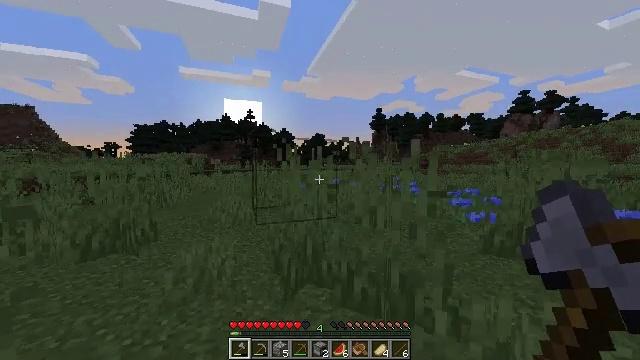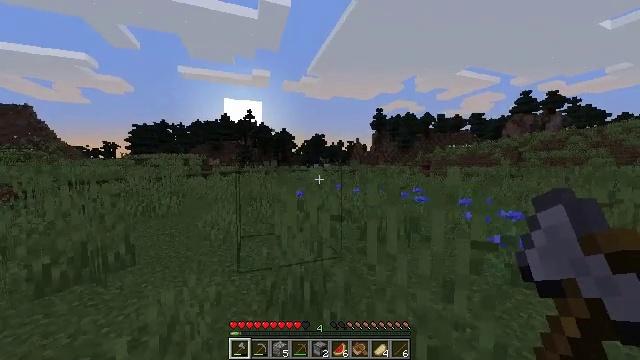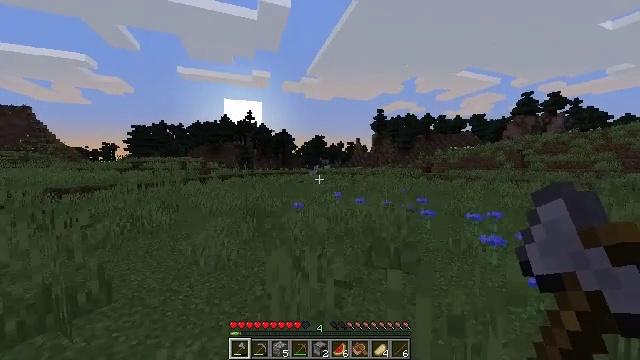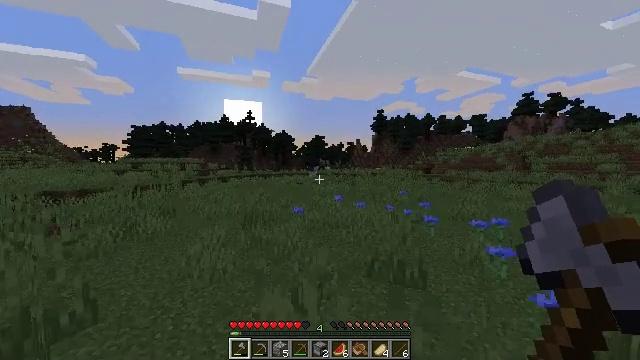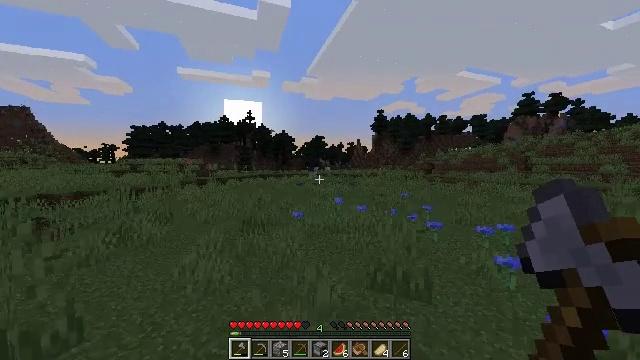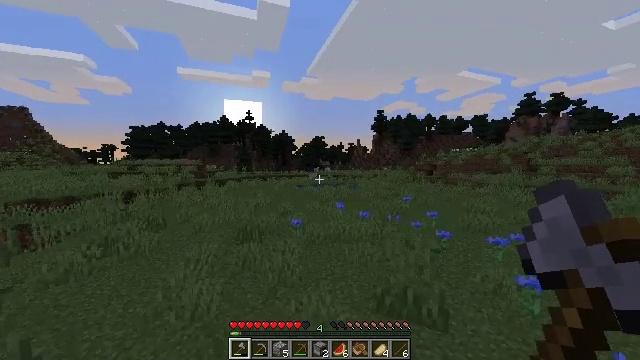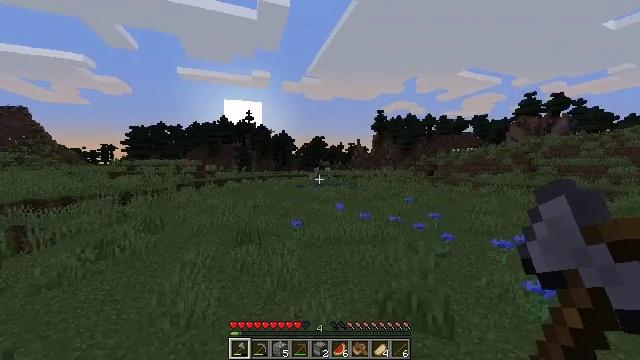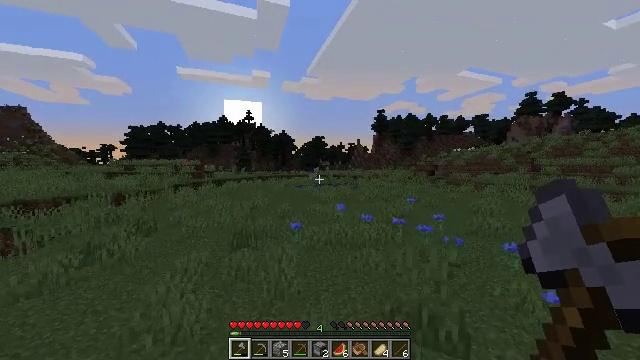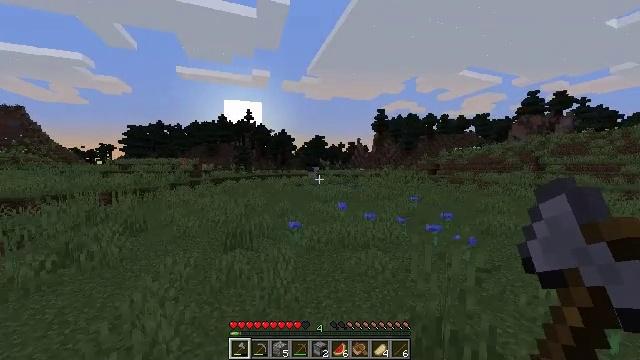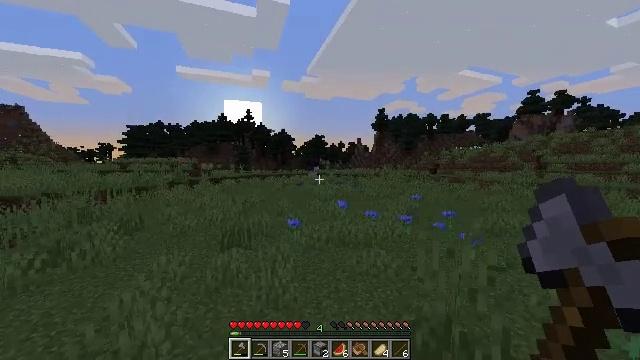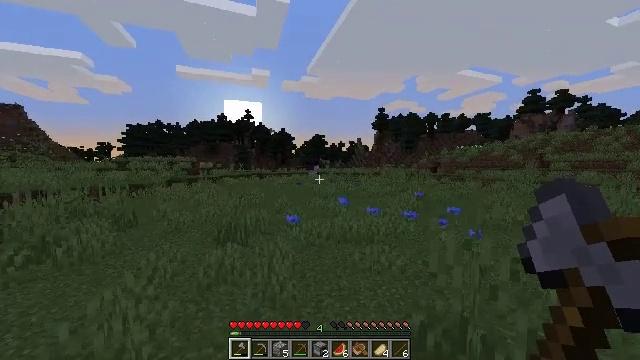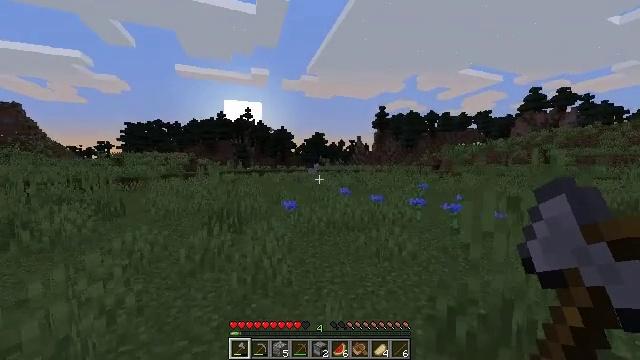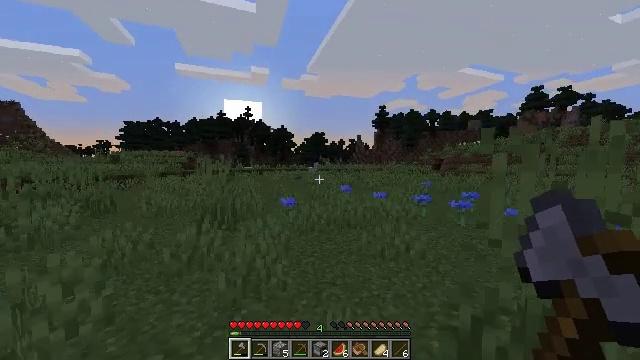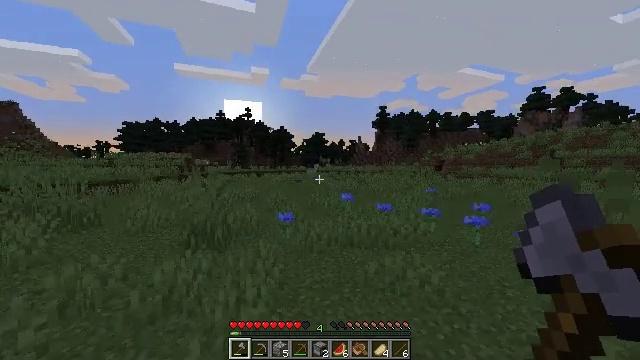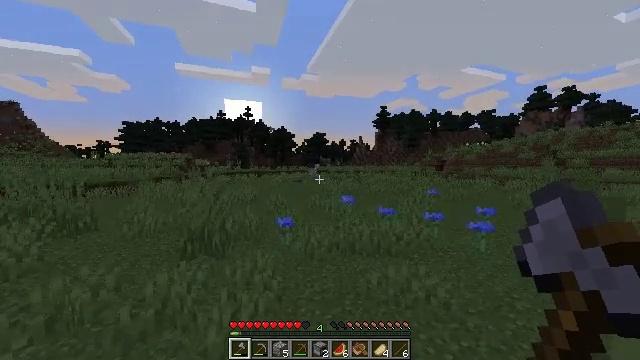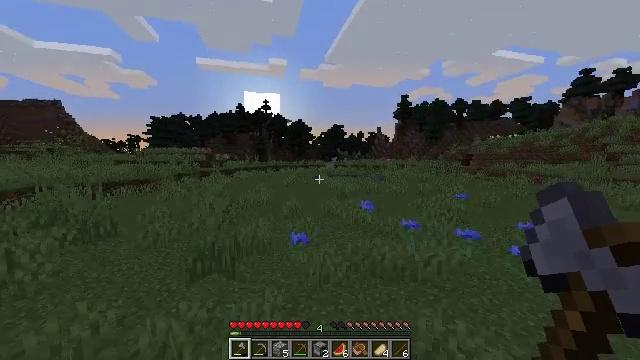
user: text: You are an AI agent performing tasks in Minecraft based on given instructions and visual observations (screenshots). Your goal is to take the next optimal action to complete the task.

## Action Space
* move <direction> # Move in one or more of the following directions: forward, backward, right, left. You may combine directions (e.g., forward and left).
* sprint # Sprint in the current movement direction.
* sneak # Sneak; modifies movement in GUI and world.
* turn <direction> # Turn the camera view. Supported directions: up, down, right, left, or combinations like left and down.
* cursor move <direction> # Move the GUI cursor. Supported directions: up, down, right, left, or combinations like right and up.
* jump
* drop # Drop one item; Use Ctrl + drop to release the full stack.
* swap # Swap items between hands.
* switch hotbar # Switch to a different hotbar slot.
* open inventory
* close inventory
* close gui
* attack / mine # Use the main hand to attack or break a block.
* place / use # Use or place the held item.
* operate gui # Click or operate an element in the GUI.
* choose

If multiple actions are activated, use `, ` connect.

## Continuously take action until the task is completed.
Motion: motion action
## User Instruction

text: Hunt a pig.
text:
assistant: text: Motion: move forward, sprint, jump
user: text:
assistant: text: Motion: move forward, sprint, jump
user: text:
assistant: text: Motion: move forward, sprint, jump
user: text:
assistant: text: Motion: move forward, sprint, jump
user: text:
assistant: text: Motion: move forward, sprint, jump
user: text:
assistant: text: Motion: move forward, sprint, jump
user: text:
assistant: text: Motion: move forward, sprint, jump
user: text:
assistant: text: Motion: move forward, sprint, jump
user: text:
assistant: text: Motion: move forward, sprint, jump
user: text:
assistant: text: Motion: move forward, sprint, jump
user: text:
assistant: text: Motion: move forward, sprint, jump
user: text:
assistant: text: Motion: move forward, sprint, jump
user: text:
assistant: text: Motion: move forward, sprint, jump
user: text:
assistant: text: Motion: move forward, sprint, jump
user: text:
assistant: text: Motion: move forward and move right, sprint, turn left and down, jump
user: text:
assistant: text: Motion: move forward and move right, sprint, turn left, jump
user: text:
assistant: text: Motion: move forward and move right, sprint, turn left, jump
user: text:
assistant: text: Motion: move forward and move right, sprint, turn left, jump
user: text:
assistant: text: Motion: move forward and move right, sprint, jump
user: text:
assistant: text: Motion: move forward and move right, sprint, jump
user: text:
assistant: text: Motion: move forward and move right, sprint, jump
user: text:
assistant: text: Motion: move forward and move right, sprint, jump
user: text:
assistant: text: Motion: move forward and move right, sprint, turn right, jump
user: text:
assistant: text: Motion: move forward and move right, sprint, turn right, jump
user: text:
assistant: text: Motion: move forward, sprint, turn right, jump
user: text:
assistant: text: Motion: move forward, sprint, turn right, jump
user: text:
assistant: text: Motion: move forward, sprint, jump
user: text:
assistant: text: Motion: move forward, sprint, jump
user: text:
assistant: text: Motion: move forward, sprint, jump
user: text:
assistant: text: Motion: move forward, sprint, jump